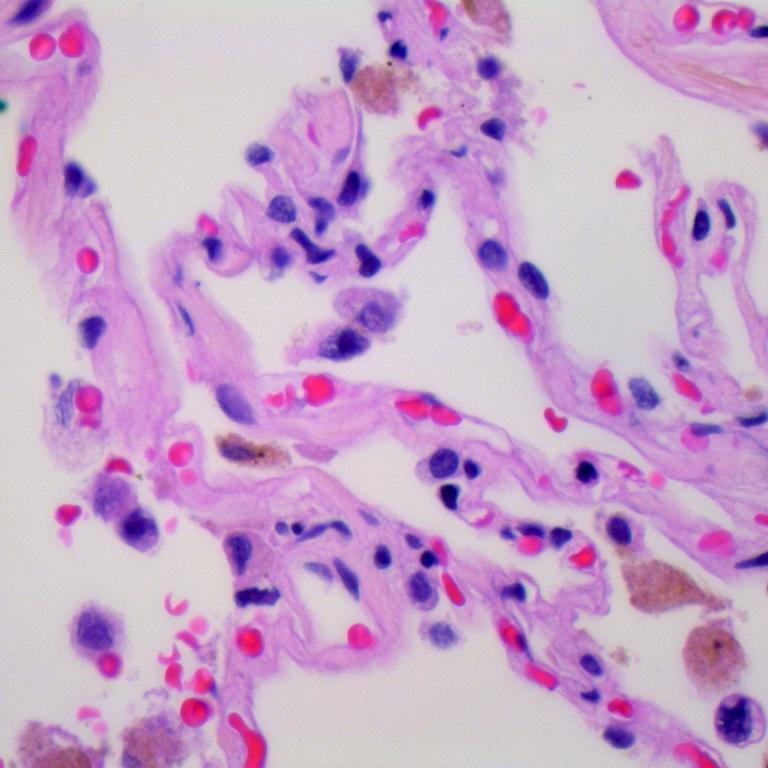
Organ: lung
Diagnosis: benign